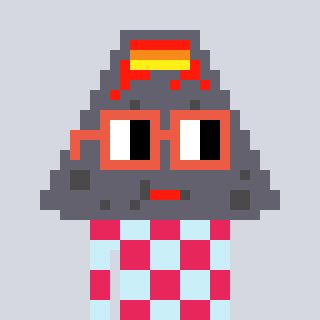
a pixel art character with square orange glasses, a volcano-shaped head and a cold-colored body on a cool background